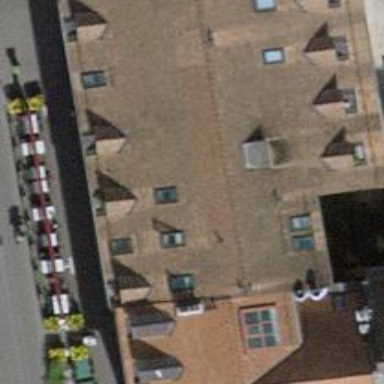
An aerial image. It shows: Restaurant.